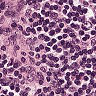
Metastatic tissue present: no